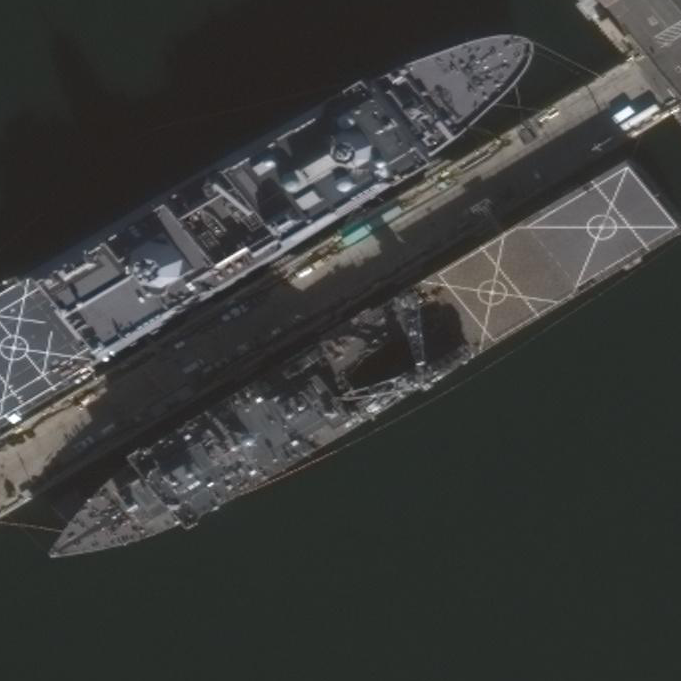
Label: combat